Here is the time-frequency representation (spectrogram) of a rolling-element bearing's vibration measurement. Determine the bearing's health state. Answer with exactly one of: normal, inner_race, outer_race, ball.
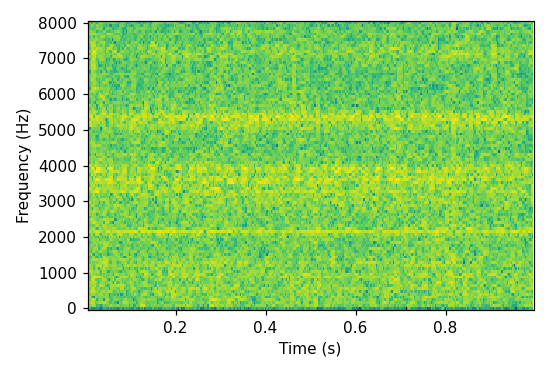
Answer: inner_race